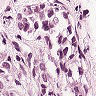
Metastatic tissue present: yes